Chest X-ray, PA view. Patient: 49 years old, sex F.
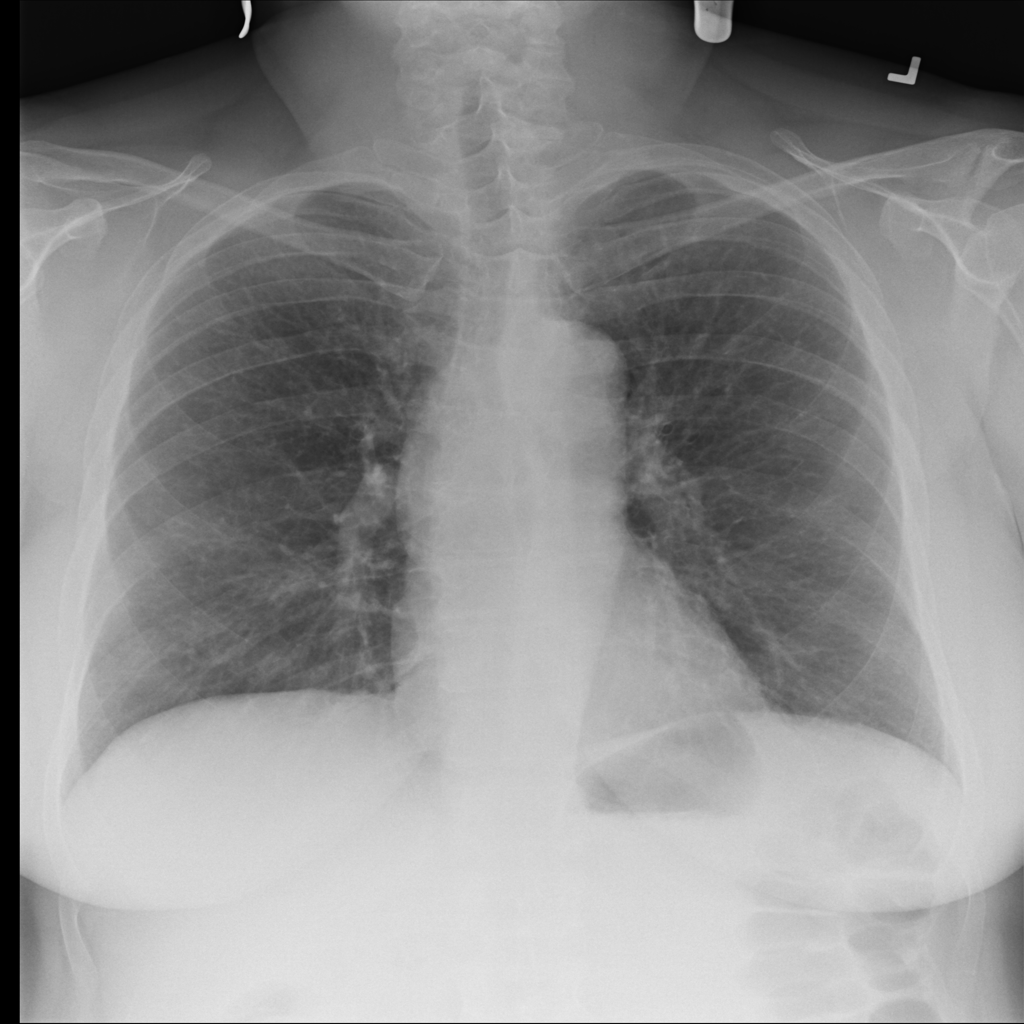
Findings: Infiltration